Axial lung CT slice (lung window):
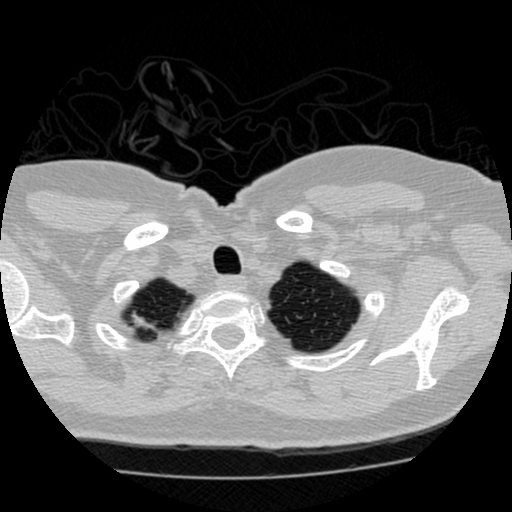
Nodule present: no